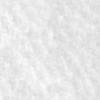
Label: no_change